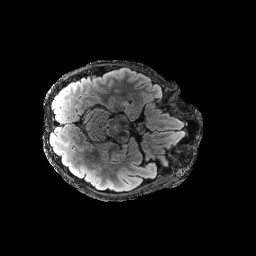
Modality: FLAIR
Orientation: axial
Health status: ill
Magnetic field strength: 3 T